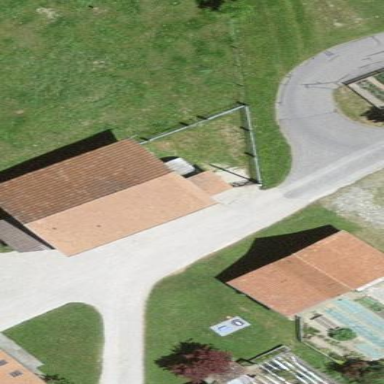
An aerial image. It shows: Barn.